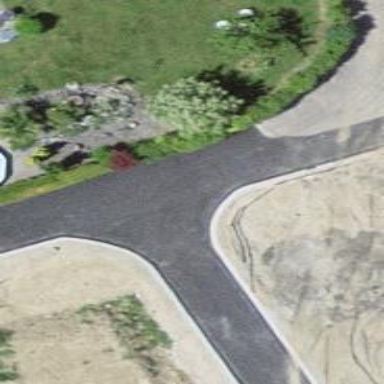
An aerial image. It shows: Paved residential road without sidewalk.